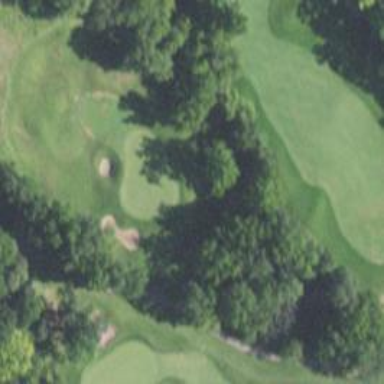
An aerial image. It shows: Golf hole.